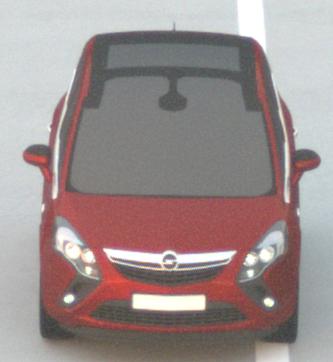
Make: Opel
Model: Zafira Tourer 1.8
Detailed model: Zafira (C) Tourer
Model produced from: 2012/01
Model produced until: 2015/06
Doors: 5
Color: red
Road condition: dry road
Daytime: sunrise or sunset
Contrast: medium contrast